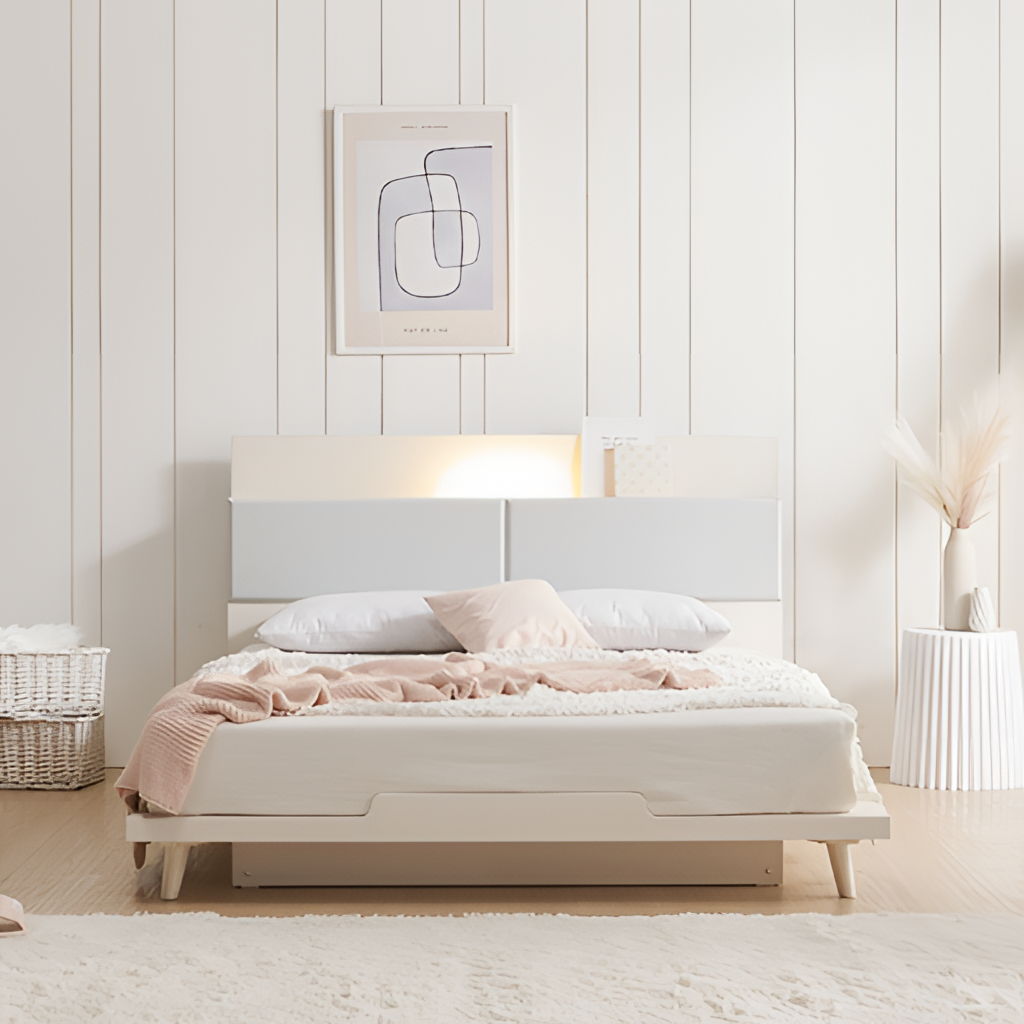
bedroom, cream wood illuminated headboard bed, minimalist, cream wood wallpaper, with vertical striped pattern, wood flooring, with plank pattern